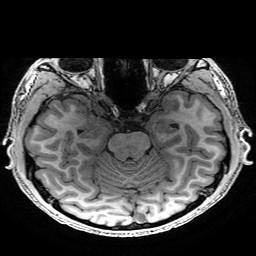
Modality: T1w
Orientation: coronal
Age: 21
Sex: male
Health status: healthy
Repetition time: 2.53 s
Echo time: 0.0034 s